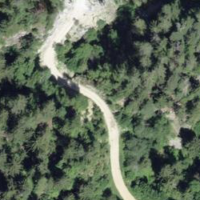
EUNIS habitat code: 43
Species observed at this site:
Salvia glutinosa